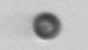
Label: bead